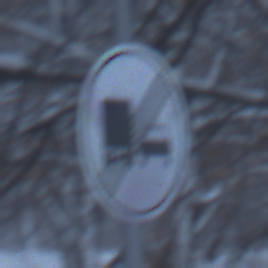
Verkehrszeichen: EndeUeberholverbotKraftfahrzeuge
Umgebung: Outdoor, Nature
Tageszeit: Midday
Wetter: Overcast
Licht: Natural
Jahreszeit: Winter
Kontrast: LowContrast